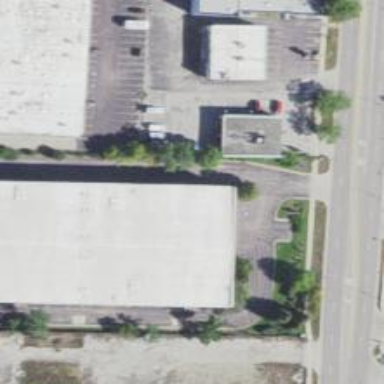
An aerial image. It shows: Service building that operates as storage rental shop.